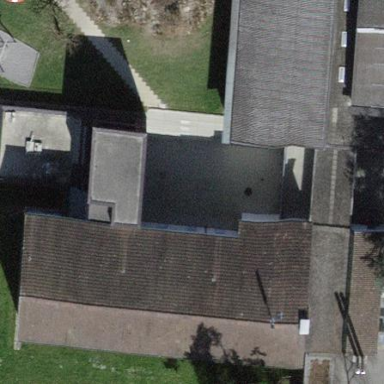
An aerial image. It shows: School building.